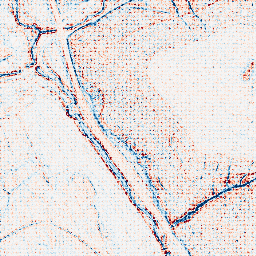
Category: edge_preserving
Decomposition family: anisotropic_diffusion
Decomposition parameters: iterations: 5
kappa: 50
gamma: 0.05
Upsampling method: sinc_blackman
Upsampling parameters: scale: 4
kernel_size: 4
Upsampling scale: 4